Question: After updating Chrome to version 56.0.2924.76 (64-bit), our Kendo datepickers stopped working.
All datepickers were bound using ViewModels, and now they don't show their values. If we inspect them we see the value is set, but it's not been shown.
For example:
'''
@(Html.Kendo().DatePicker()
.Name("DateFrom")
.Start(CalendarView.Month)
.Depth(CalendarView.Month)
.Format("MM/dd/yyyy")
.HtmlAttributes(new { @id = "ClosingStartDate", @placeholder = "enter date from", @class = "masked-date" }))
'''
If I inspect this element with Chrome's Developer tool I have this result:
'''
<input class="k-input masked-date" id="ClosingStartDate" name="DateFrom" placeholder="enter date from" type="text" value="12/21/2016" data-role="datepicker" readonly="" disabled="disabled" maxlength="20" style="width: 100%;">
'''
But it's show like this:

When we bind property value with KnockOut all datepickers work fine.
Our Kendo version is: Kendo UI Complete v2012.2.913
Is there another way to bind it? What we should change using Chrome v.56?
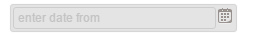
Answer: > Currently, the DatePicker wrapper renders INPUT element type "date". When the Kendo DatePicker initializes on the client it changes the type of the input to "text". Thus we avoid the native rendering of the "date" input. If the JavaScript is disabled, then the Kendo DatePicker will not be initialized and the input can be used as native one.Unfortunately, some browsers with native support for "date" type (Chrome in particular) validate the set value and if it is not in the correct format (a valid full-date as defined in [RFC 3339]) then it is ignored. For now you can change the type the input to "text" permanently and avoid any issues related with the native inputs:
'''
@(Html.Kendo().DatePicker()
.Name("datepicker")
.Value("10/10/2011")
.HtmlAttributes(new { type = "text" }))
'''
I just add attribute 'type="text"' based on the suggestion in kendo UI forum and it works for me.
Here's a link: <URL>